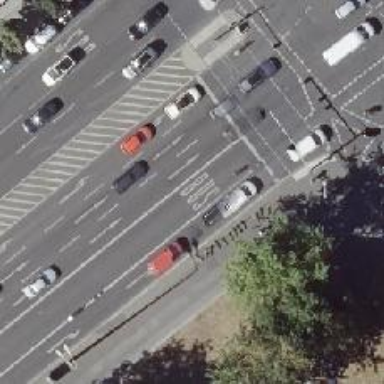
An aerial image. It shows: Asphalt road with primary highway designation. There is cycleway sharing the busway on the right side.